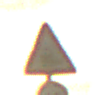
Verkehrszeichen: Bahnuebergang
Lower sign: Geschwindigkeit60
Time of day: SunriseSunset
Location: Outdoor (Nature)
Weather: PartlyCloudy
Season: Summer
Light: Natural